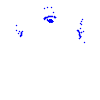
Particle: pion